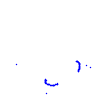
Particle: proton